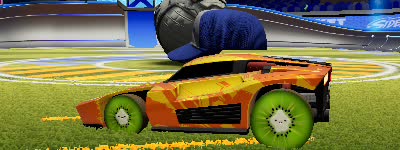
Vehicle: breakout